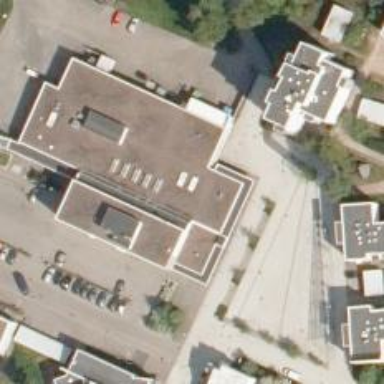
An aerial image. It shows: Supermarket.